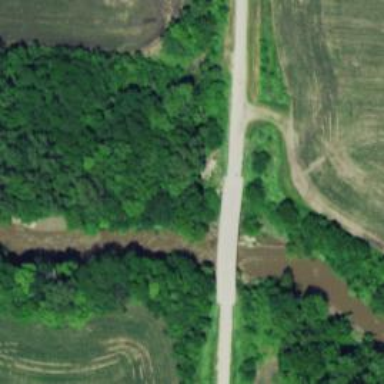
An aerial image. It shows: Unclassified road on bridge.